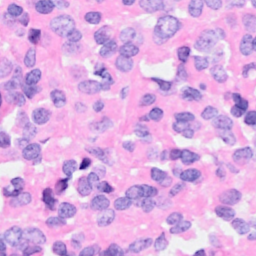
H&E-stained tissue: Breast